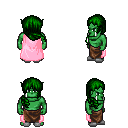
a pixel art fantasy rpg character, male body template, orc, green skin, pink cape, robe skirt, green right-swept hairstyle, white slippers, four views (front, back, left, right), 2x2 character sprite sheet, small pixel art, hard edges, no anti-aliasing